Question: I need to show items like in below image.

I'm using this code to bind dropdownlist.
'''
var options = (from option in _serviceOptions
select new
{
OptionId = option.OptionId,
OptionText = option.OptionText + " - " + option.Price + "&pound;/month"
}).ToList();
myDdl.DataSource = options;
myDdl.DataValueField = "OptionId";
myDdl.DataTextField = "OptionText";
myDdl.DataBind();
'''
'_serviceOptions' is the resultset returned by calling stored procedure using L2S
The problem is, it is again encoding the '&' to '&amp;' before rendering to the browser.
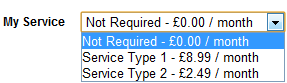
Answer: Use the pound sign PS instead of 'PS'. It works here. The PS will be converted to 'PS' which is equal to 'PS'.
'''
var options = (from option in _serviceOptions
select new
{
OptionId = option.OptionId,
OptionText = option.OptionText + " - " + option.Price + "PS/month"
}).ToList();
'''